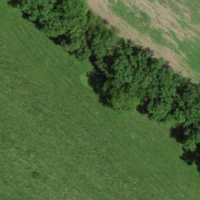
EUNIS habitat code: 25
Species observed at this site:
Sylvia atricapilla